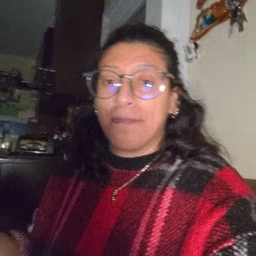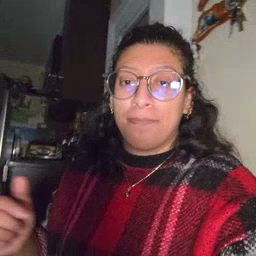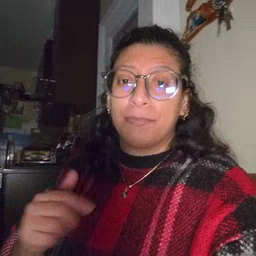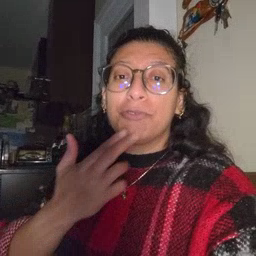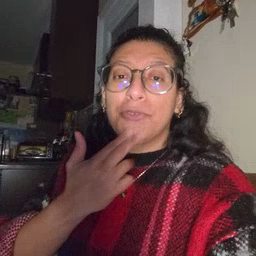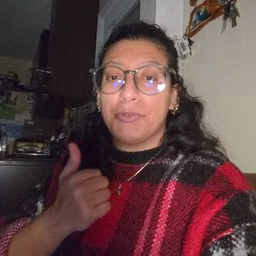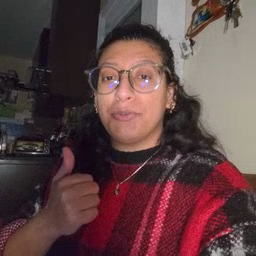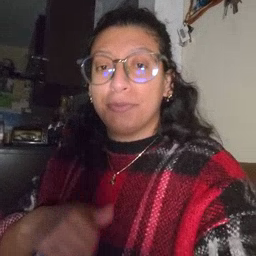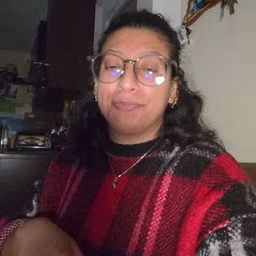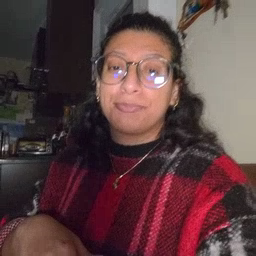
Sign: cute